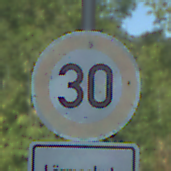
Verkehrszeichen: Geschwindigkeit30
Zusatzzeichen unten: HinweisDurchVerbaleAngabe6
Umgebung: Outdoor, Nature
Tageszeit: MorningAfternoon
Wetter: Clear
Licht: Natural
Jahreszeit: NotSpecified
Kontrast: HighContrast